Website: lowes
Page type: payment
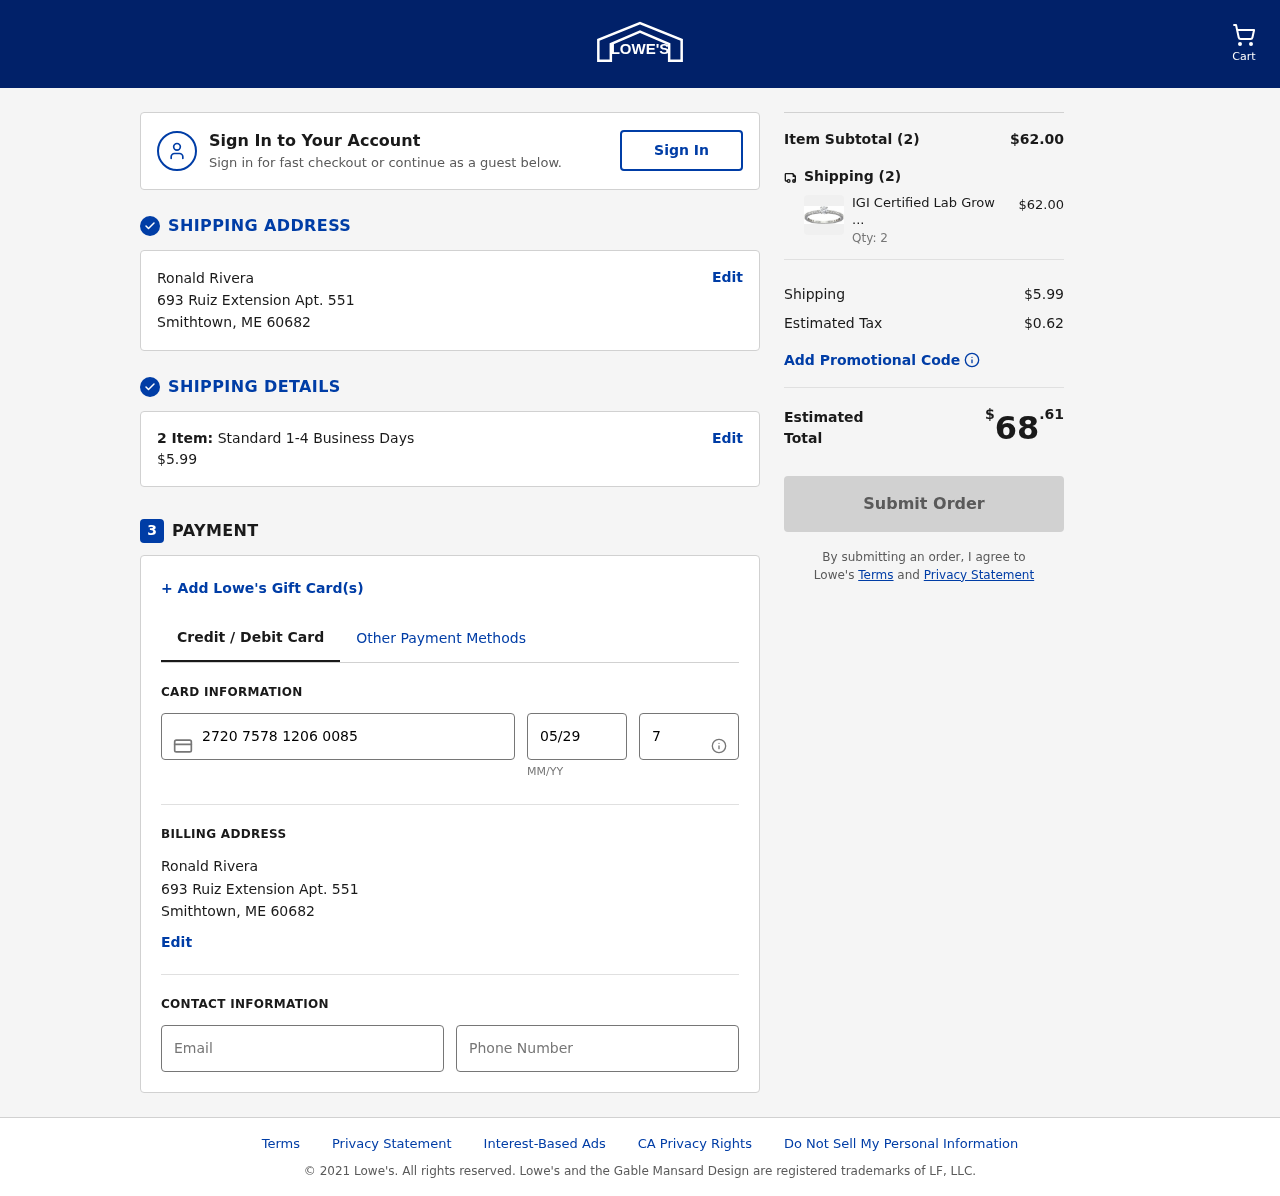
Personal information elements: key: PII_CARD_CVV
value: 743
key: PII_CARD_EXPIRY
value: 05/29
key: PII_CARD_NUMBER
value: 2720 7578 1206 0085
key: PII_CITY
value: Smithtown
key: PII_EMAIL
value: ronald.rivera@yahoo.com
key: PII_FULLNAME
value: Ronald Rivera
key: PII_PHONE
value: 5603718659
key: PII_POSTCODE
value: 60682
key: PII_STATE_ABBR
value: ME
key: PII_STREET
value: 693 Ruiz Extension Apt. 551
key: PII_FULLNAME2
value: Ronald Rivera
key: PII_STREET2
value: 693 Ruiz Extension Apt. 551
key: PII_CITY2
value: Smithtown
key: PII_STATE_ABBR2
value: ME
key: PII_POSTCODE2
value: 60682
Product elements: key: PRODUCT1_NAME
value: IGI Certified Lab Grown Diamond Solitaire Plus Engagement Ring 14k White Gold(1/2 CT.TW, I-J Color,
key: PRODUCT1_PRICE
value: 31
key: PRODUCT1_QUANTITY
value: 2
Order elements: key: ORDER_NUM_ITEMS
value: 2
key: ORDER_SHIPPING_COST
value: $5.99
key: ORDER_NUM_ITEMS2
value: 2
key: ORDER_SUBTOTAL
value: $62.00
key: ORDER_NUM_ITEMS3
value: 2
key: ORDER_SHIPPING_COST2
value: $5.99
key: ORDER_TAX
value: $0.62
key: ORDER_TOTAL
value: $68.61